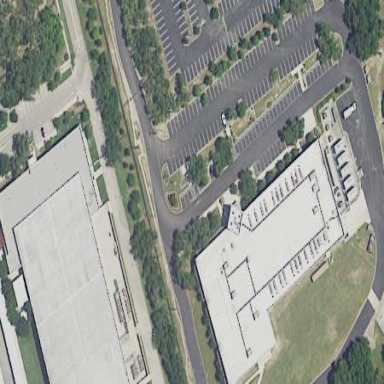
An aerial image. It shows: Data center building.